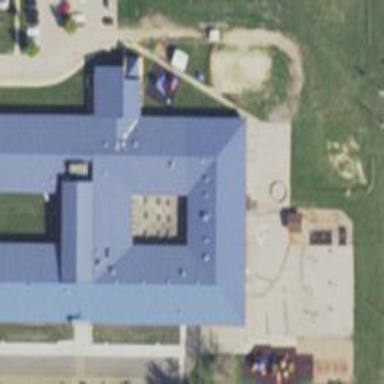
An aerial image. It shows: School building.